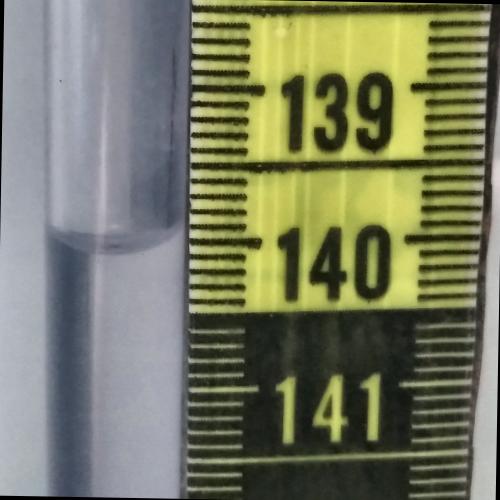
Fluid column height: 140.0 cm